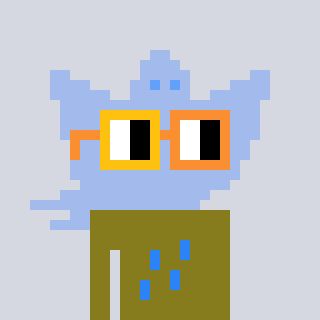
a pixel art character with square yellow and orange glasses, a ghost-B-shaped head and a gunk-colored body on a cool background